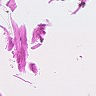
Metastatic tissue present: no